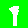
Digit: 9